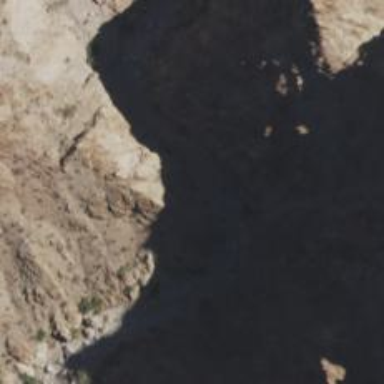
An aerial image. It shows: Stunning canyon in nature.